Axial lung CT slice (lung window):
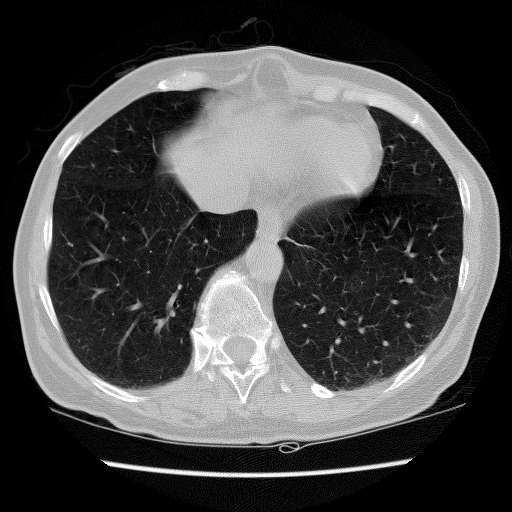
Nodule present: no